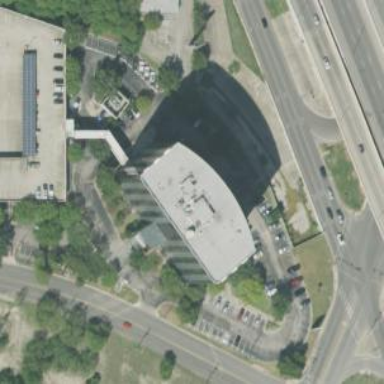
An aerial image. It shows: Commercial building.